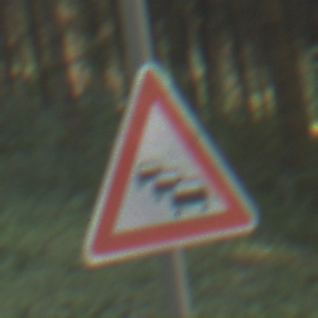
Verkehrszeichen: Stau
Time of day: MorningAfternoon
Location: Outdoor (Nature)
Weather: Clear
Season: NotSpecified
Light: Natural